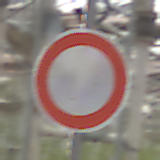
Verkehrszeichen: VerbotFahrzeugeAllerArt
Umgebung: Roofed, Special
Tageszeit: Midday
Wetter: Overcast
Licht: Natural
Jahreszeit: NotSpecified
Kontrast: LowContrast